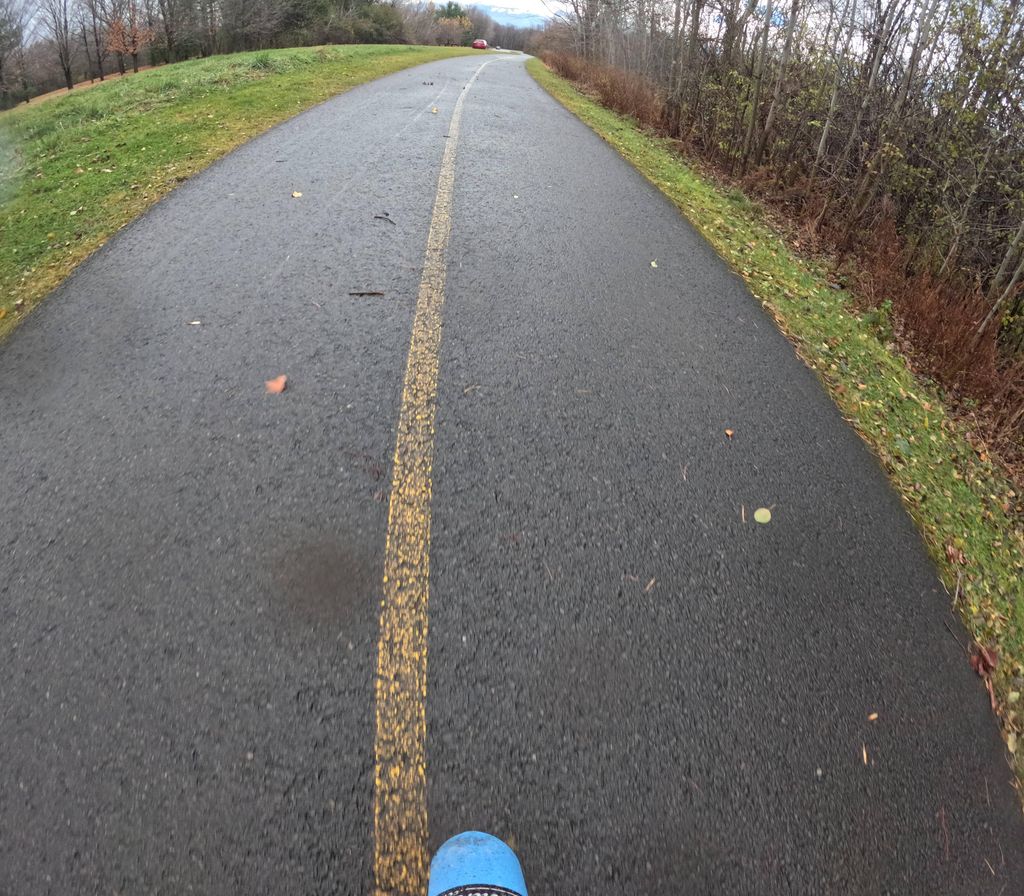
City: ottawa-gatineau